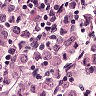
Metastatic tissue present: yes